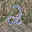
Label: 2